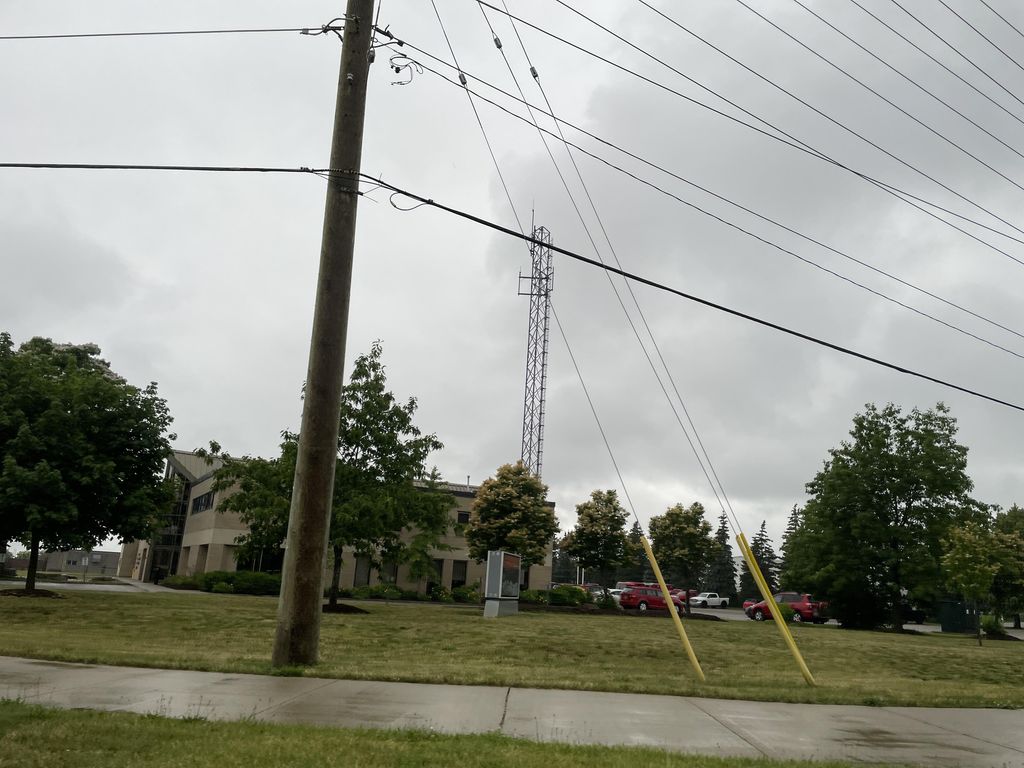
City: kitchener-waterloo